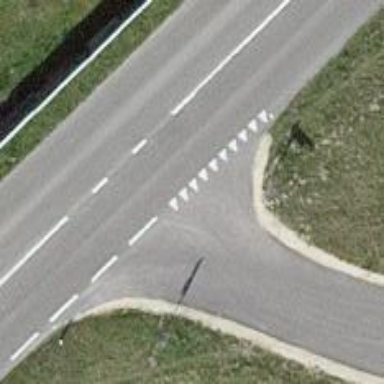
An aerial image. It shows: Road with "give way" sign.